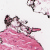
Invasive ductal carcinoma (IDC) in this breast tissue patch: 0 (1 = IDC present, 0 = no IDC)